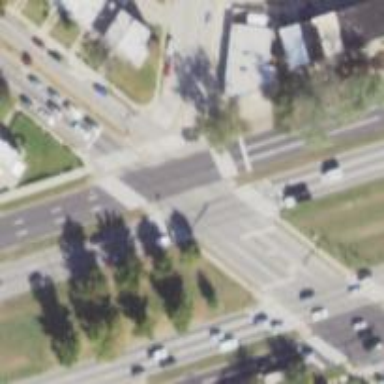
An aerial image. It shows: Marked crossing on footway.